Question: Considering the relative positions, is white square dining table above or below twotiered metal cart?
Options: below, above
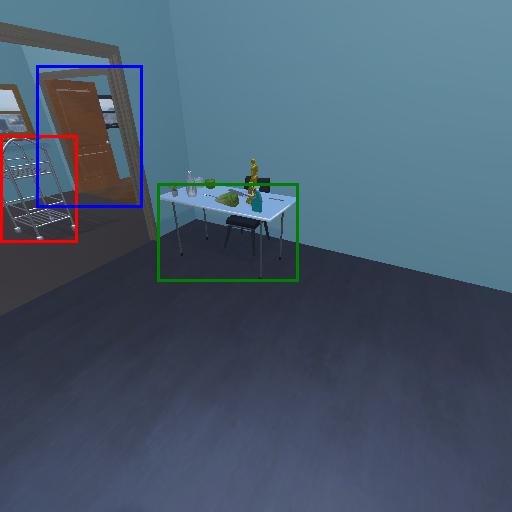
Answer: below